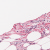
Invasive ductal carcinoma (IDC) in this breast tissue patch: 0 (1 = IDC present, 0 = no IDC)